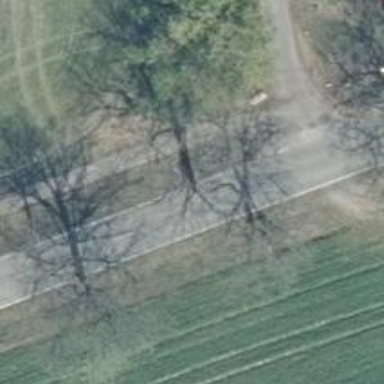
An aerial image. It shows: Secondary road with asphalt surface.